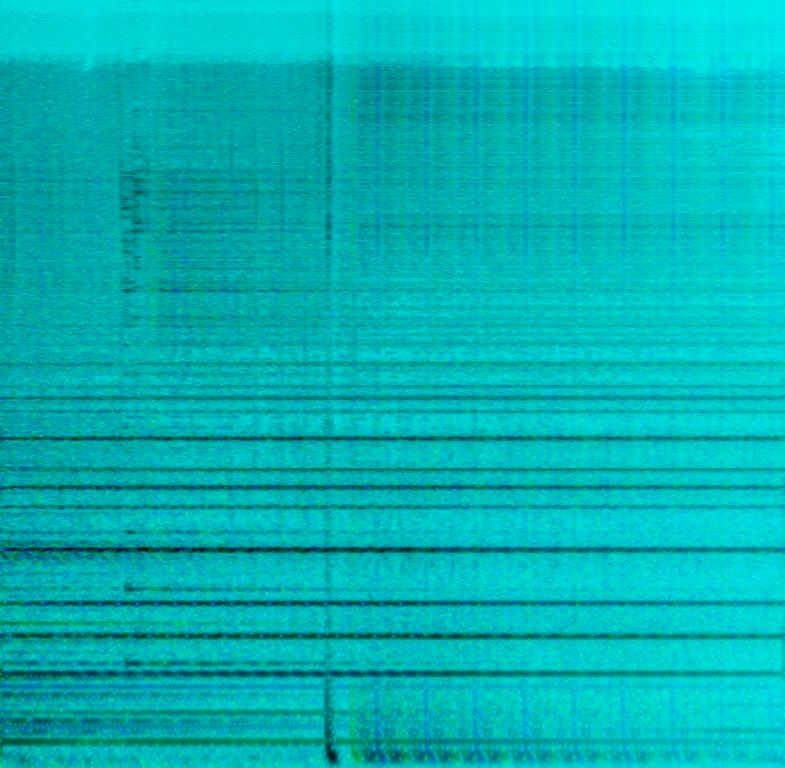
The low quality recording features an experimental song that consists of wide synth pad chords, wide echoing & shimmering hi hats and filtered echoing acid bass melody that slowly fade in, in the second half of the loop. There are also some subtle crackles, as the recording is a bit noisy. It sounds mystical, hypnotic and haunting.